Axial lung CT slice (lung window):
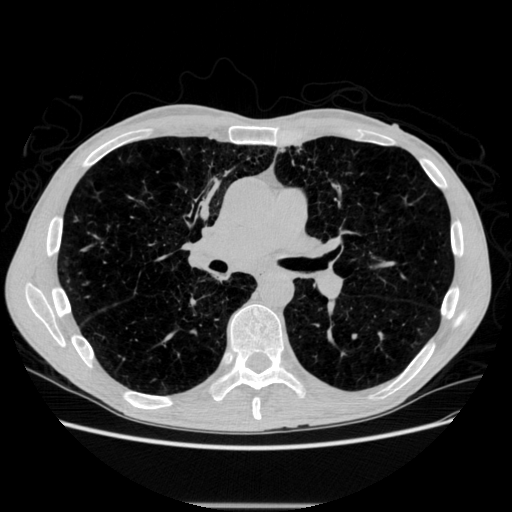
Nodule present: no